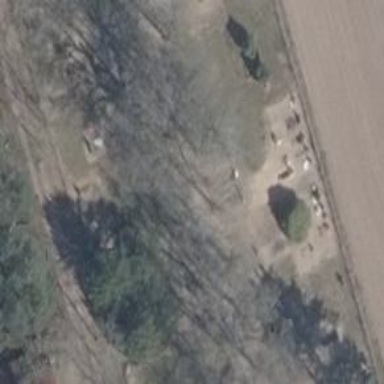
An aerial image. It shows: Cemetery.